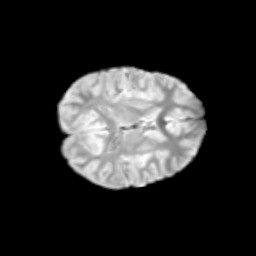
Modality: T2w
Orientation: axial
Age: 11
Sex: female
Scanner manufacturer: siemens
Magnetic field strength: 3 T
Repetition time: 3.8 s
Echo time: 0.07 s